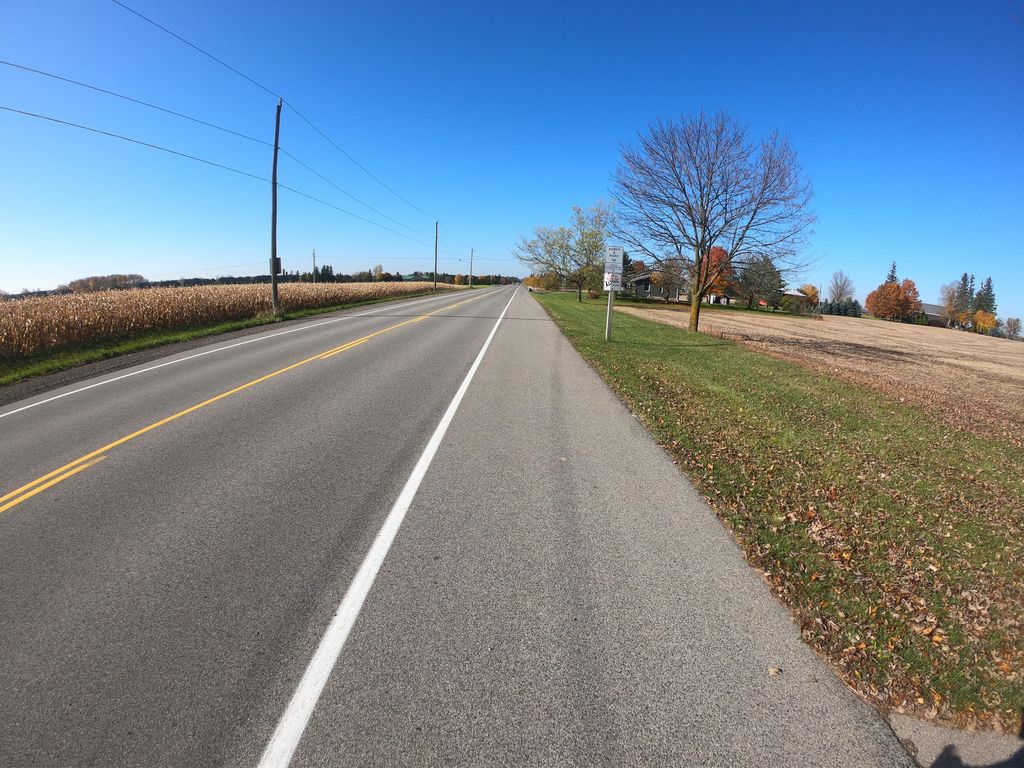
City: kitchener-waterloo